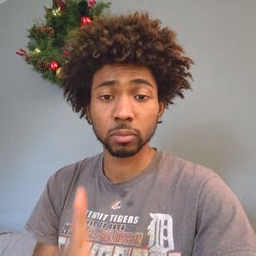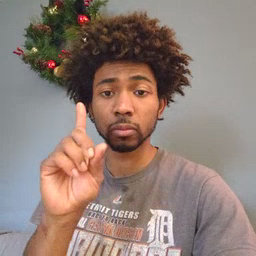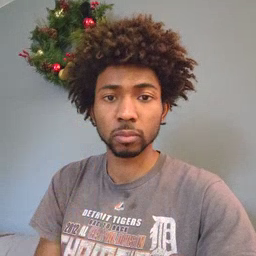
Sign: up